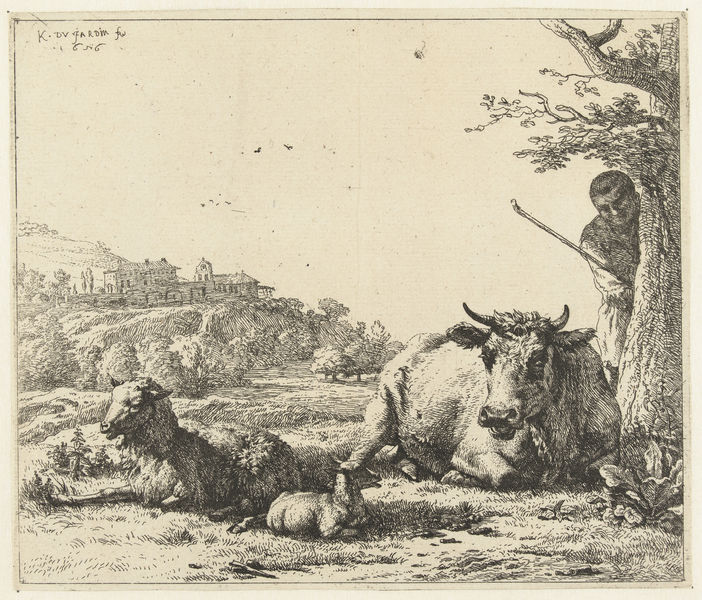
Titel: Landschap met herder achter een boom en liggende koe met schaap en lam
Künstler: Karel Dujardin
Standort: Amsterdam
Institution: Rijksmuseum
Schlagwörter: baum, mann, wald, stock, kuh, lamm, schaf, stich, hirte, rind zeichnung baum alt grau